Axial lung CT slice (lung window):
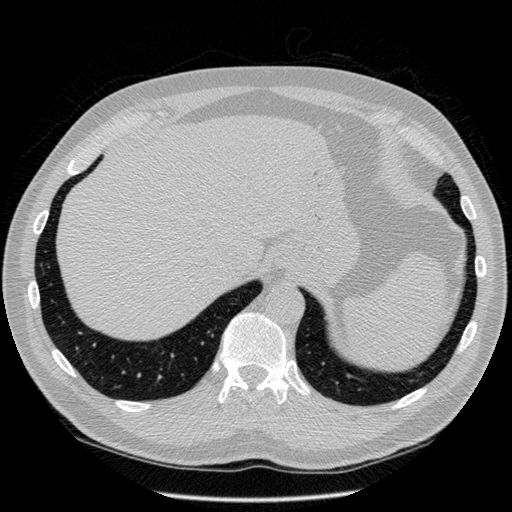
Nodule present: no